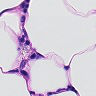
Metastatic tissue present: no